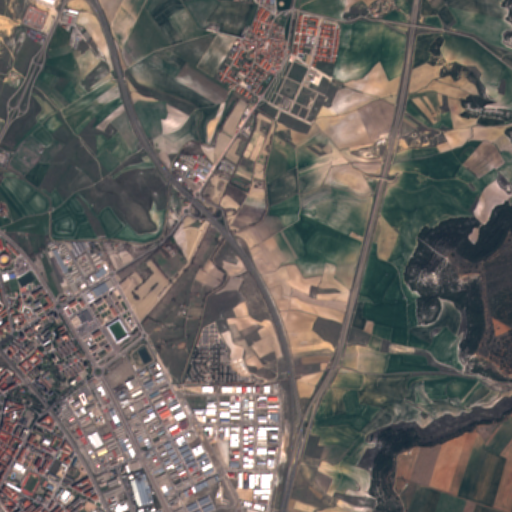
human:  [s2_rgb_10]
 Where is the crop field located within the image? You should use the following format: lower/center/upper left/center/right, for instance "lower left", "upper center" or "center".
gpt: The crop field is located in the center left of the image.
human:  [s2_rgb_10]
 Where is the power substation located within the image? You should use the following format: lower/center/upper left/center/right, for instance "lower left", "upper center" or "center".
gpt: The power substation is located in the lower center of the image.
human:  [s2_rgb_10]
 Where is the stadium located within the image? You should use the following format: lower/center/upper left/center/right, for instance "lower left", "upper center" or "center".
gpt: The stadium is located in the lower left of the image.
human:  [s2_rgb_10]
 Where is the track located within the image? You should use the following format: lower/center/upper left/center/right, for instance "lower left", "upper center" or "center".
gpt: The track is located in the lower left of the image.
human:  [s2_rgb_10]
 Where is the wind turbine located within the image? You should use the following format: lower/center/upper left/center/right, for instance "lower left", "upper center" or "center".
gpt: The wind turbine is located in the lower right of the image.
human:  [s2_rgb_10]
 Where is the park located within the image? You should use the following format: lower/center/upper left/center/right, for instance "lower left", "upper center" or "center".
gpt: There is no park in the image.